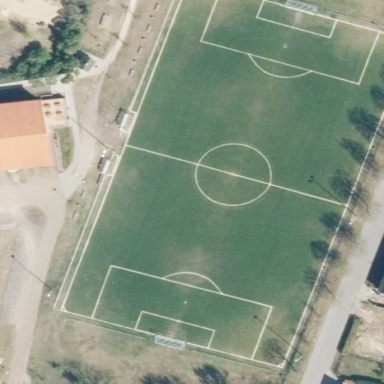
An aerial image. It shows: Grass pitch designated for soccer.